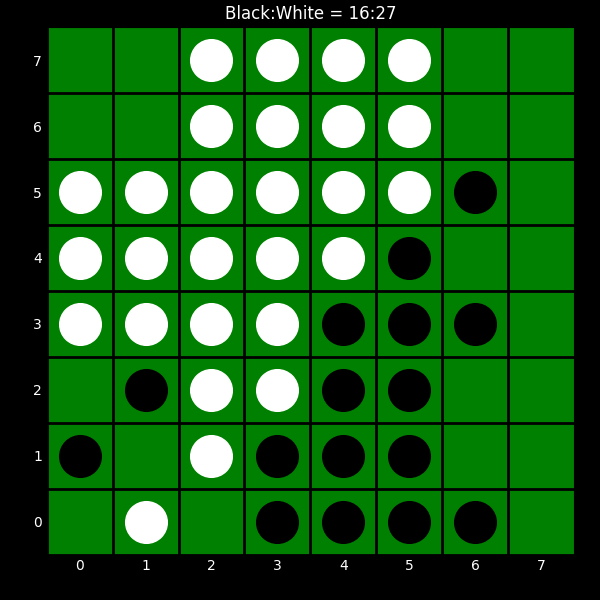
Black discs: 16
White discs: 27